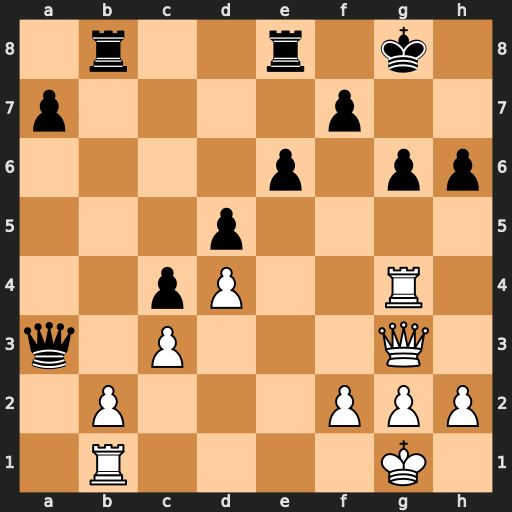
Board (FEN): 1r2r1k1/p4p2/4p1pp/3p4/2pP2R1/q1P3Q1/1P3PPP/1R4K1
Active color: w
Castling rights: -
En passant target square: -
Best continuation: Rxg6+ fxg6 Qxg6+